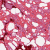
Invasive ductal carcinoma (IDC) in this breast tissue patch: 0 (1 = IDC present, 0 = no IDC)